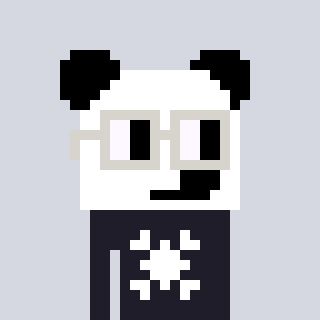
a pixel art character with square light gray glasses, a panda-shaped head and a grayscale-colored body on a cool background